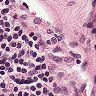
Metastatic tissue present: no